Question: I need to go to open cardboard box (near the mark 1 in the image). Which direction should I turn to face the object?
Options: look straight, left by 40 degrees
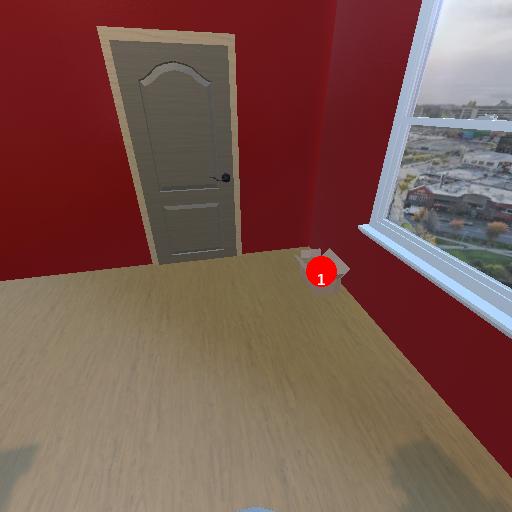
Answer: look straight